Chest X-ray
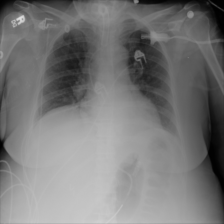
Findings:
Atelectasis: negative
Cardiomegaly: negative
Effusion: negative
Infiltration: negative
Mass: negative
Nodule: negative
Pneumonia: negative
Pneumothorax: negative
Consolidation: negative
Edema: negative
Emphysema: negative
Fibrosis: negative
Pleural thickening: negative
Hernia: negative